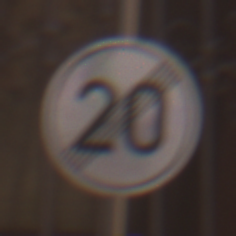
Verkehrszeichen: EndeGeschwindigkeit20
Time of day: MorningAfternoon
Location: Outdoor (Urban)
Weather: Clear
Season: NotSpecified
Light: Natural